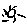
Label: sun